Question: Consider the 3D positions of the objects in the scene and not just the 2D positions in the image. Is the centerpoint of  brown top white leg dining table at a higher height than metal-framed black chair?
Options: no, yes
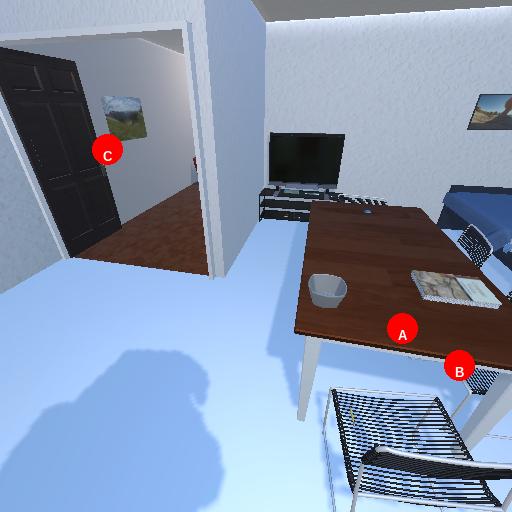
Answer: no